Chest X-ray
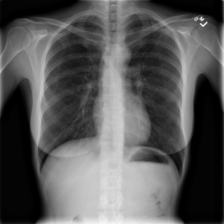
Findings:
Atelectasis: negative
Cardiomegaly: negative
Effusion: negative
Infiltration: negative
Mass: negative
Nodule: negative
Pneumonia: negative
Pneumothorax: negative
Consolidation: negative
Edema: negative
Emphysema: negative
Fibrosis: negative
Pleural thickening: negative
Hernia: negative